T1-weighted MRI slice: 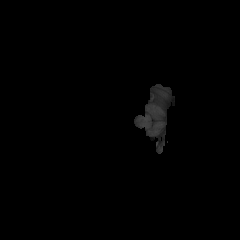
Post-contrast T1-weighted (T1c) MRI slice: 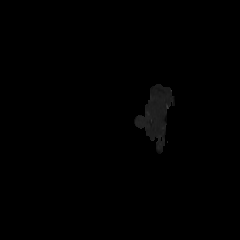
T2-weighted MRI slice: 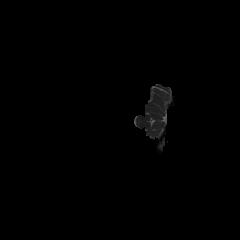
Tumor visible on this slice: no